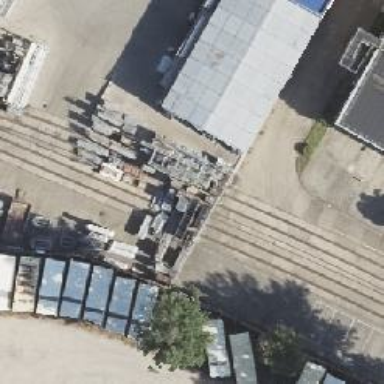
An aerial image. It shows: Historic railway.